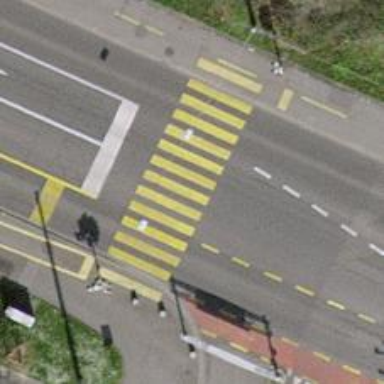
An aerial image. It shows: Marked crossing with zebra markings on the road.